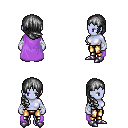
a pixel art fantasy rpg character, female body template, dark elf, purple skin, lavender cape, gold greaves, gray right-swept hairstyle, white cloth bandages, metal boots, four views (front, back, left, right), 2x2 character sprite sheet, small pixel art, hard edges, no anti-aliasing